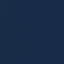
Land use / land cover: SeaLake